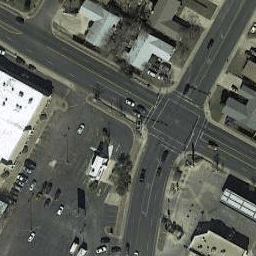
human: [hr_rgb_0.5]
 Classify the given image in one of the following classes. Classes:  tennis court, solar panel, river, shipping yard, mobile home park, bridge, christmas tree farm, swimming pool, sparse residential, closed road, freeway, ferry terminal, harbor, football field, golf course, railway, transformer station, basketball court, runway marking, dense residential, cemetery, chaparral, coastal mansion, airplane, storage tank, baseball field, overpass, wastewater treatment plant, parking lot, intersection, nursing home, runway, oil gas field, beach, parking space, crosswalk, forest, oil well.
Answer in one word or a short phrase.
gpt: intersection